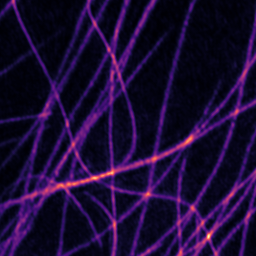
Label: Super-resolution Microtubules image